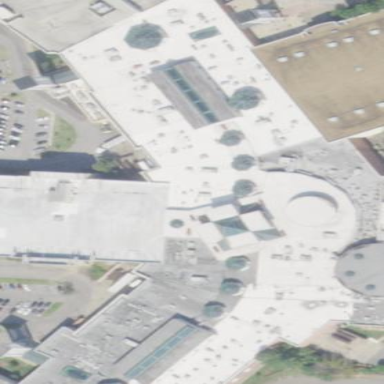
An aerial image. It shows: Mall building.